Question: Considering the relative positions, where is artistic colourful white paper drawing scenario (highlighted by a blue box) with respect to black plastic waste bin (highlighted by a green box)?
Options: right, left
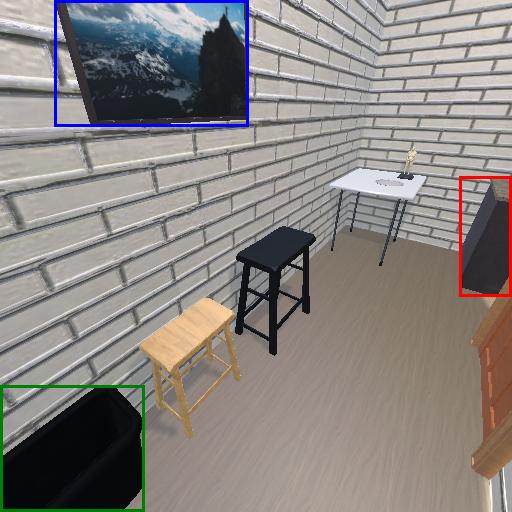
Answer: right